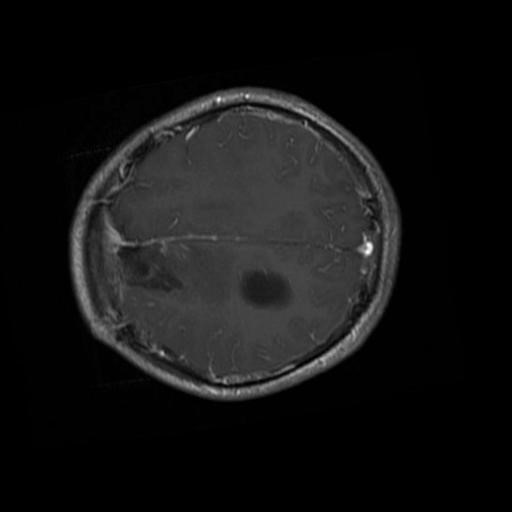
Label: brain_glioma